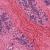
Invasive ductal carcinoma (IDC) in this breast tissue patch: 0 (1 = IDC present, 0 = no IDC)